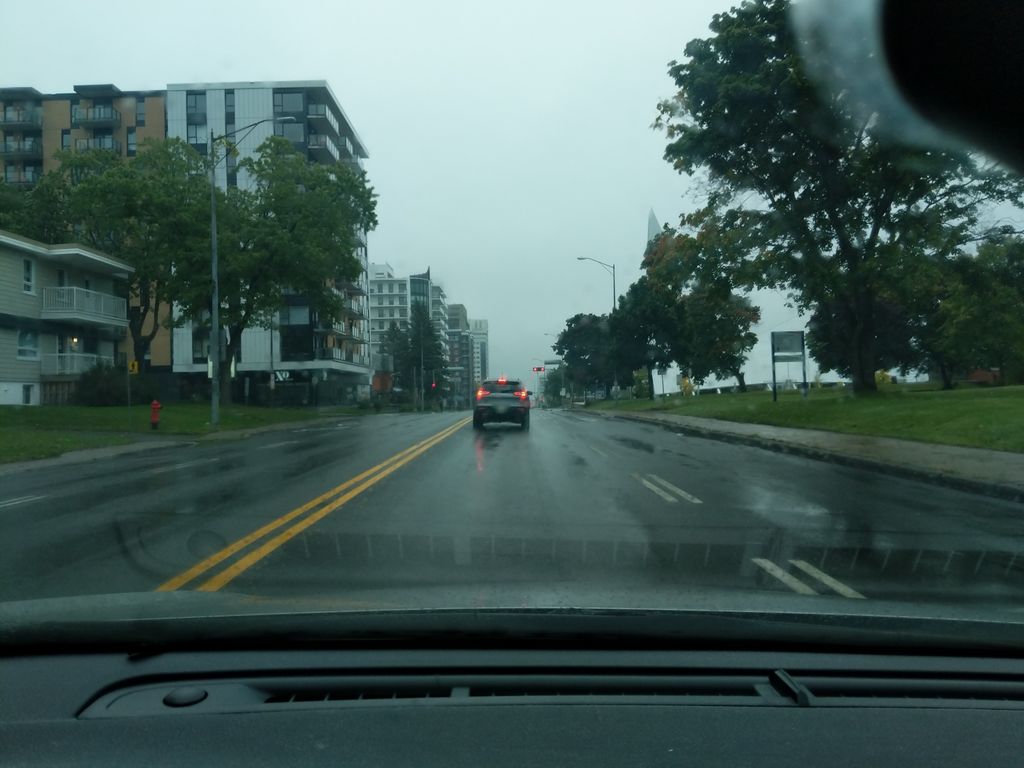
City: quebec_city